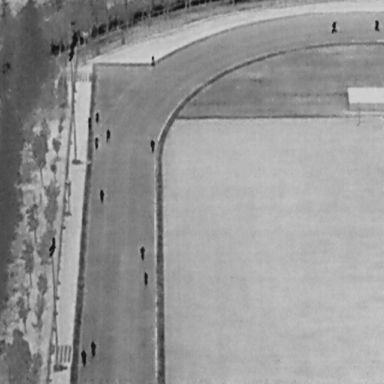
There are 13 People in the infrared image.